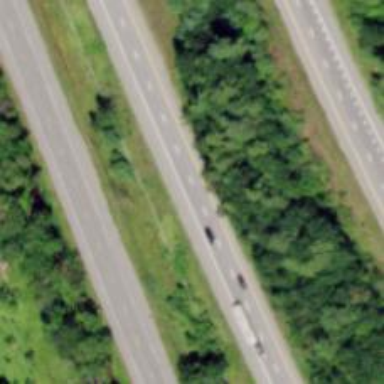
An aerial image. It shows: Asphalt motorway.